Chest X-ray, AP view. Patient: 12 years old, sex F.
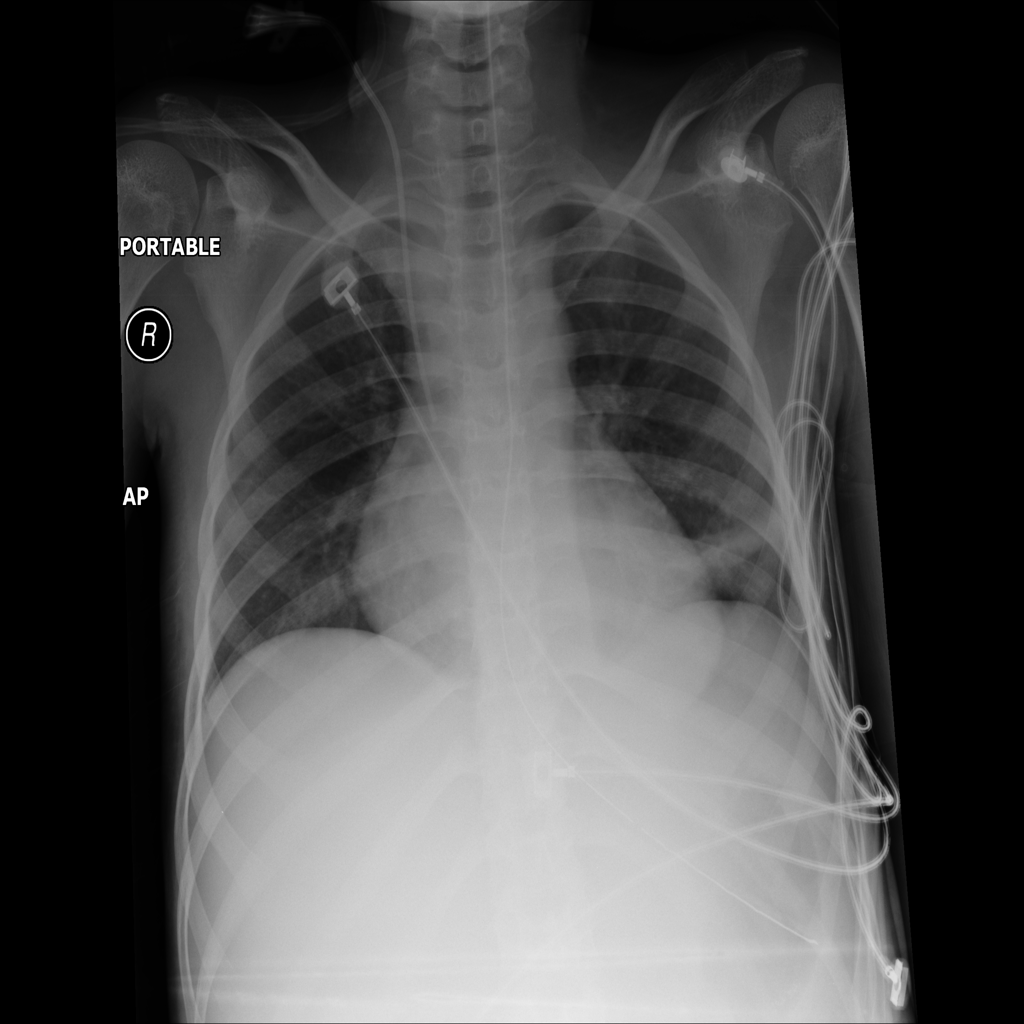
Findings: No Finding